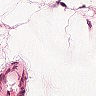
Metastatic tissue present: no